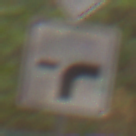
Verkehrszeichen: VerlaufVorfahrtsstrasse9
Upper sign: Vorfahrtsstrasse
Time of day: Midday
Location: Outdoor (Nature)
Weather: Overcast
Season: NotSpecified
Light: Natural